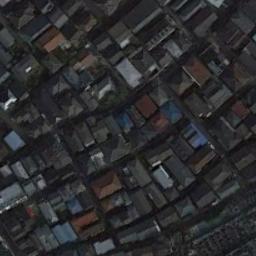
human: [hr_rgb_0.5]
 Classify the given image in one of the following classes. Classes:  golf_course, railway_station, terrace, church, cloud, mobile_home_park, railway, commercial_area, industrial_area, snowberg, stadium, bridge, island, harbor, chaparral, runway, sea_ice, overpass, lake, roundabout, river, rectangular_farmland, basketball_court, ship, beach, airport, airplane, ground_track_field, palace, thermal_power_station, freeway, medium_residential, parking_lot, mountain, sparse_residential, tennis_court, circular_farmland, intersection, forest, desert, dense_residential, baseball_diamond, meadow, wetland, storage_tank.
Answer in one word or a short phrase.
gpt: dense_residential